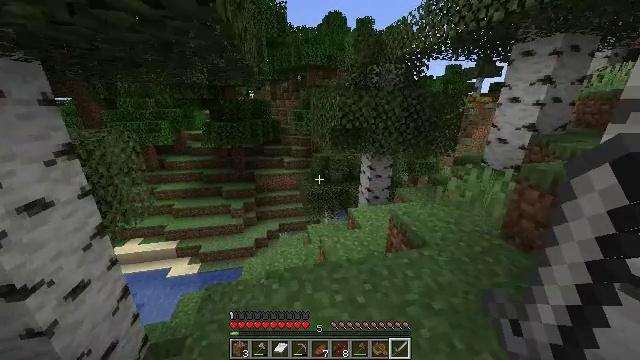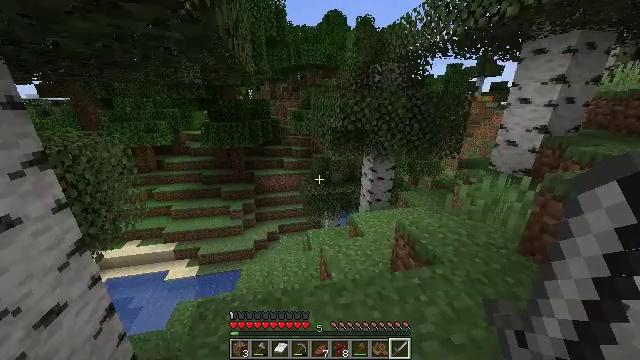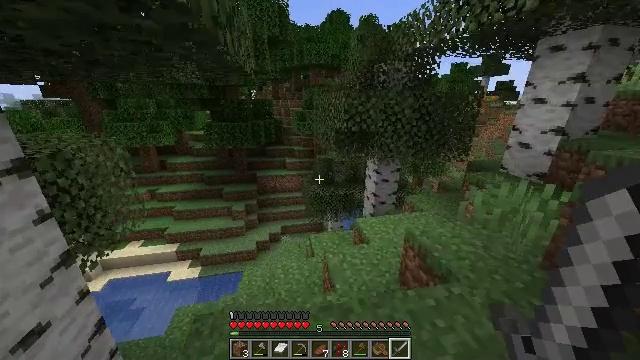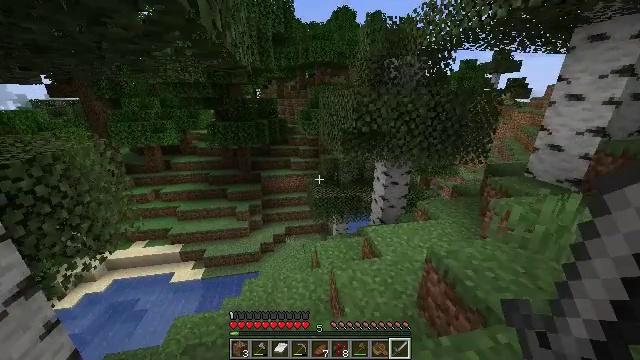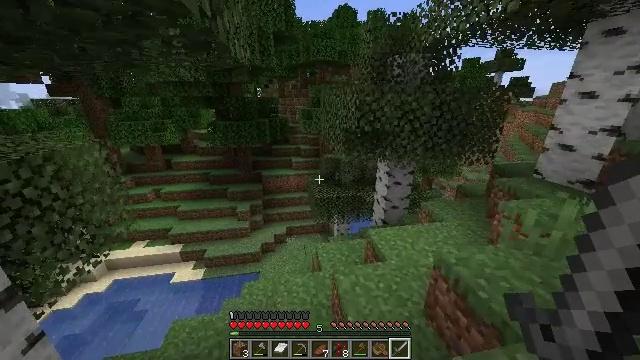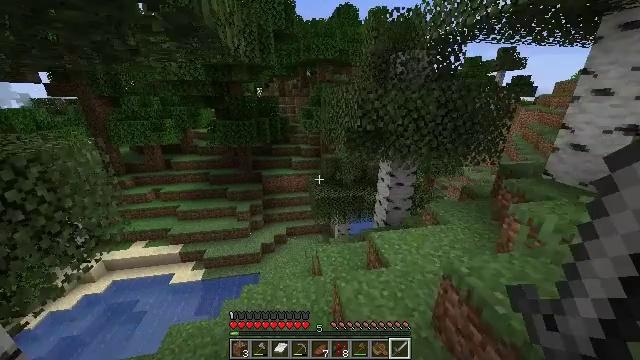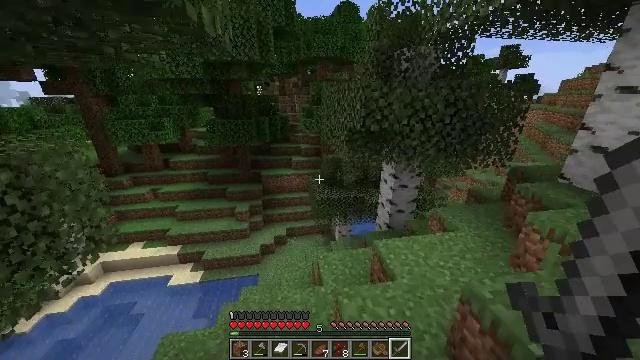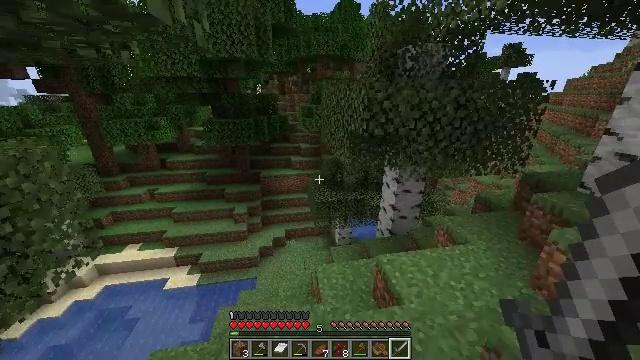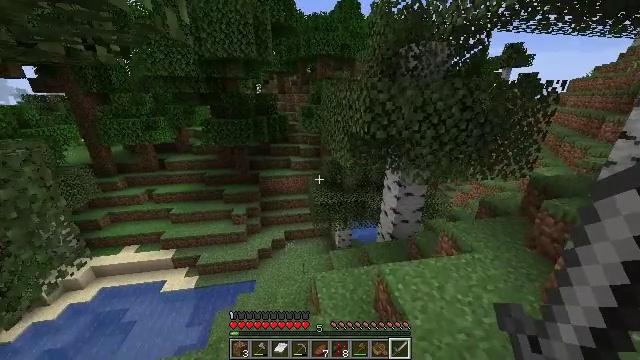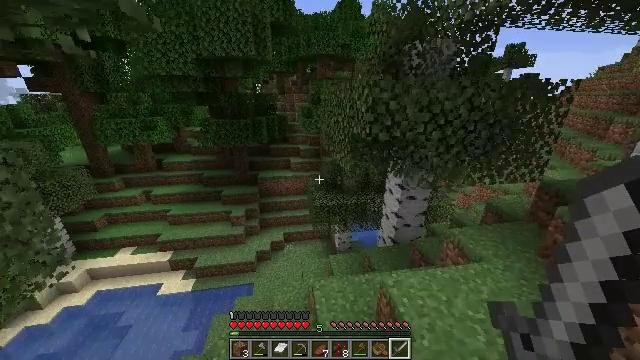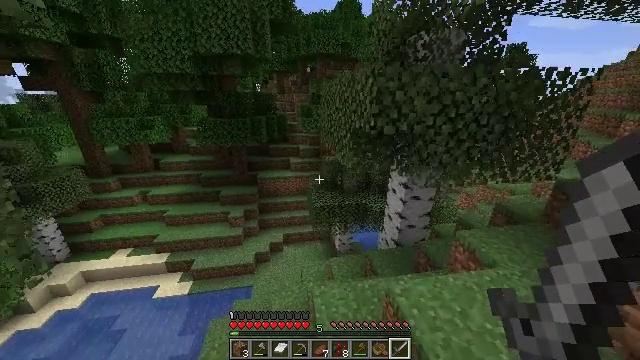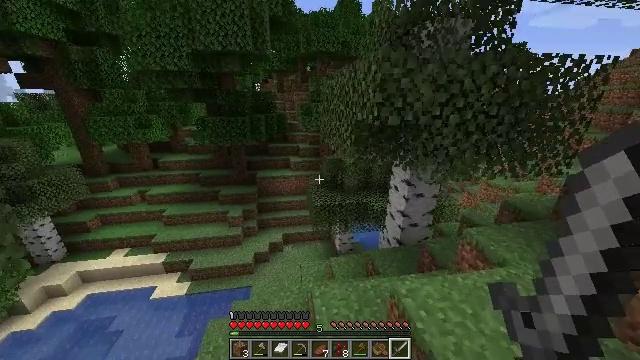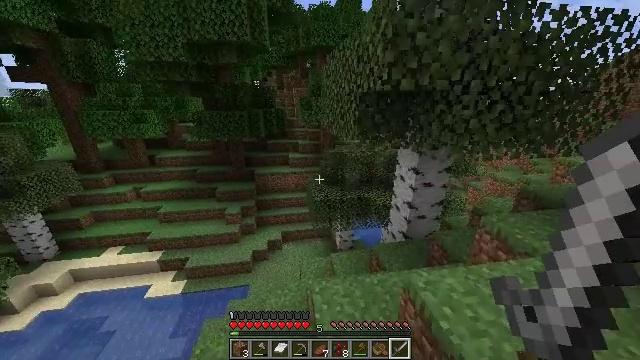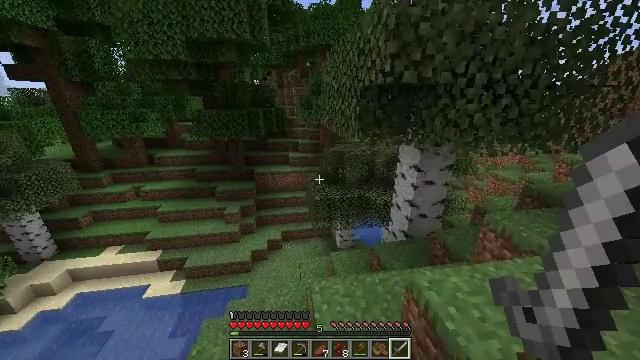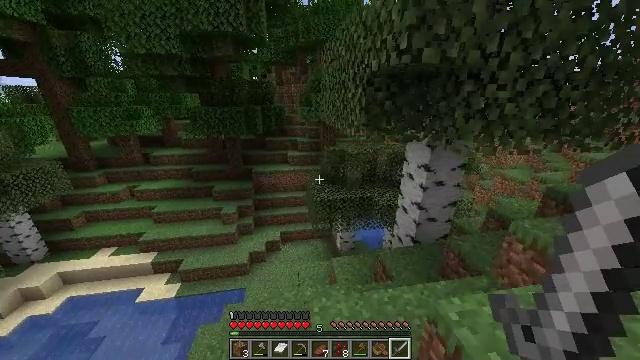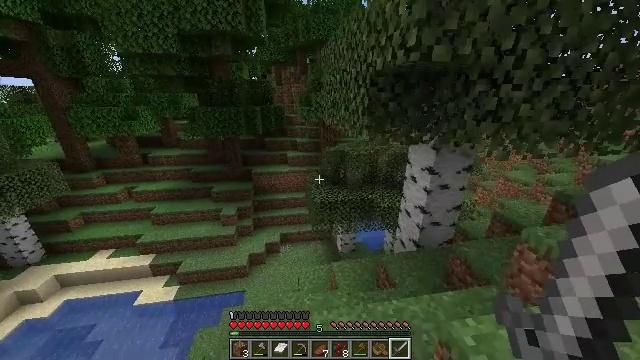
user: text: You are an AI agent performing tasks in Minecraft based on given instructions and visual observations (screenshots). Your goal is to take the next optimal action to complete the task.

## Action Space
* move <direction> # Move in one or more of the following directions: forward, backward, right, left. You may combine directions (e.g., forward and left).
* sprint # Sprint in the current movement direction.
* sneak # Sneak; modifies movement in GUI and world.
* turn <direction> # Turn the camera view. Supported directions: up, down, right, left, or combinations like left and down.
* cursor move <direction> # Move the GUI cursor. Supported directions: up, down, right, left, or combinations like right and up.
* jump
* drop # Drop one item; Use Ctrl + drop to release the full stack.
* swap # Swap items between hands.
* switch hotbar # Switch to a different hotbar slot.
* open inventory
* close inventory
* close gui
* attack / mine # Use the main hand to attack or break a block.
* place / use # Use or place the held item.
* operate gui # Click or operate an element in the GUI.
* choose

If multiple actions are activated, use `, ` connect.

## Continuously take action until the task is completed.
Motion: motion action
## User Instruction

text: Collect peony flowers for dye.
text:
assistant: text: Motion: move forward, sprint
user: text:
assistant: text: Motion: move forward, sprint
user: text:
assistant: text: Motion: move forward, sprint, turn left
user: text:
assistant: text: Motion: move forward, sprint
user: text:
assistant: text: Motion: move forward, sprint
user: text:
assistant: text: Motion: move forward, sprint
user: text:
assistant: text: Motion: move forward, sprint
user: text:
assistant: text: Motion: move forward, sprint
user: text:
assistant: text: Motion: move forward, sprint
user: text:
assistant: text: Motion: move forward, sprint
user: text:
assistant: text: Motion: move forward, sprint
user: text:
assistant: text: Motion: move forward, sprint
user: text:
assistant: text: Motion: move forward, sprint
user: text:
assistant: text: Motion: move forward, sprint
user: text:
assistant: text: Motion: move forward, sprint
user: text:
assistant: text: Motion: move forward, sprint
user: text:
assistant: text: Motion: move forward, sprint
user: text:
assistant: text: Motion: move forward, sprint
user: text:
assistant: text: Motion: move forward, sprint
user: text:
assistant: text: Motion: move forward, sprint
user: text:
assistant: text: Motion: move forward, sprint
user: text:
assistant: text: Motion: move forward, sprint
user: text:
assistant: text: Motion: move forward, sprint
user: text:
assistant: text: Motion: move forward, sprint
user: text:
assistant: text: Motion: move forward, sprint, turn right and down
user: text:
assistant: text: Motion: move forward, sprint, turn right and down
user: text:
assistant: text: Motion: move forward, sprint, turn down
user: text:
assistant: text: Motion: move forward, sprint
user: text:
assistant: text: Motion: move forward, sprint
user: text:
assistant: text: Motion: move forward, sprint